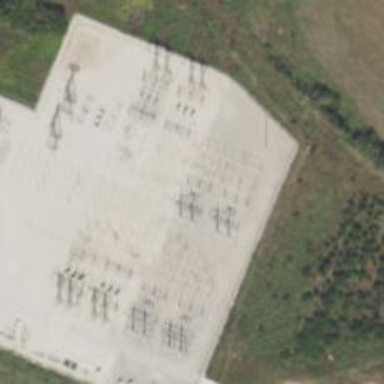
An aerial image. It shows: Switch used for power control.